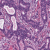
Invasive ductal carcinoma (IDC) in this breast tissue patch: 1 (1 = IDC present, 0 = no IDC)